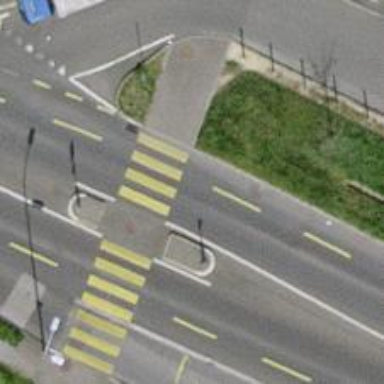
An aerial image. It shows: Marked zebra crossing with island.